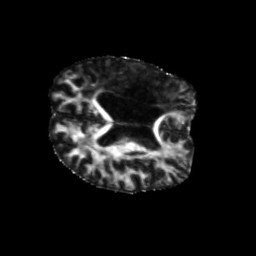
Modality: FA
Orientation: axial
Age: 57
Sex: male
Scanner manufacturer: siemens
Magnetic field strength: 3 T
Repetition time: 5.25 s
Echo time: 0.08 s